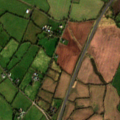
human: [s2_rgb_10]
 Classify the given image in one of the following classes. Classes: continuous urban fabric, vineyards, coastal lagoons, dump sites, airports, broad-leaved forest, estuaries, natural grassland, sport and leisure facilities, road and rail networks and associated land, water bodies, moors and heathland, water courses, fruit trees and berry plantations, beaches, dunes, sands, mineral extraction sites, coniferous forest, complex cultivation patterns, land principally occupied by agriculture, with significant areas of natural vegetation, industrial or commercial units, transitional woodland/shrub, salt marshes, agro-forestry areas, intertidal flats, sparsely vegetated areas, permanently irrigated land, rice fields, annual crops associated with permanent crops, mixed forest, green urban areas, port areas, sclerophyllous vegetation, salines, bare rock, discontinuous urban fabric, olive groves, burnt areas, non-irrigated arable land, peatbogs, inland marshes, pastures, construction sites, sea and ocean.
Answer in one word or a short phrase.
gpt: non-irrigated arable land, pastures